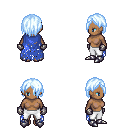
a pixel art fantasy rpg character, female body template, human, dark skin, blue tattered cape, white pants, white cyan bangs hairstyle, metal gloves, metal boots, four views (front, back, left, right), 2x2 character sprite sheet, small pixel art, hard edges, no anti-aliasing